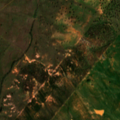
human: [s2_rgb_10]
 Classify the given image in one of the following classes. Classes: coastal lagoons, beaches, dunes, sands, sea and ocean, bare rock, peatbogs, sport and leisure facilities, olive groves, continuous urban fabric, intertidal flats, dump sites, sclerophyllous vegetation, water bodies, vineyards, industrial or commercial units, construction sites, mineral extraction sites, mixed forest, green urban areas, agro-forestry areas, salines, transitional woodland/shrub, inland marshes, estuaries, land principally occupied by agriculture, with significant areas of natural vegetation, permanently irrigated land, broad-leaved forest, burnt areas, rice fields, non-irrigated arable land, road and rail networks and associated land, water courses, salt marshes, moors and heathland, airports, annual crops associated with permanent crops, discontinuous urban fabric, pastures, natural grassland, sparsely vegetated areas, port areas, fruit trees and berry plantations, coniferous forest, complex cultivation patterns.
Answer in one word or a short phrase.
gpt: non-irrigated arable land, agro-forestry areas, transitional woodland/shrub